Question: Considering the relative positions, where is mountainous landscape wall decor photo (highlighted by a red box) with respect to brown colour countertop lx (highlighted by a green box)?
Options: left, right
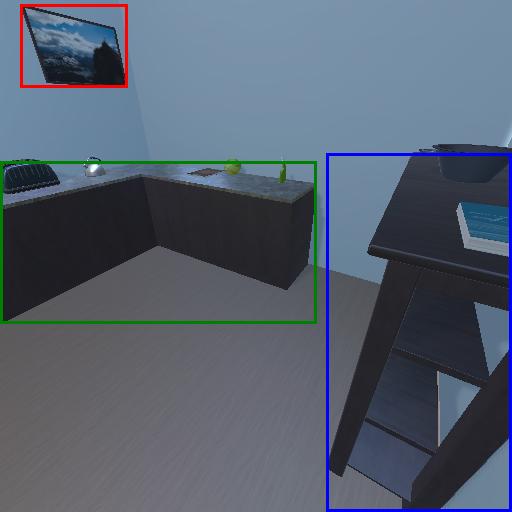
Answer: left